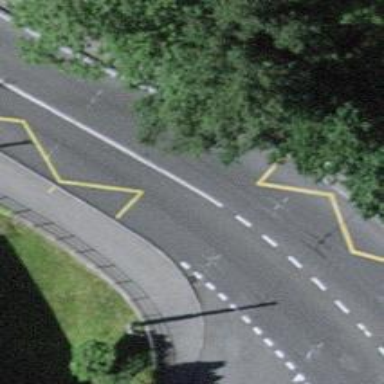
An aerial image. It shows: Bus stop for trolleybuses with designated stop position for public transport.